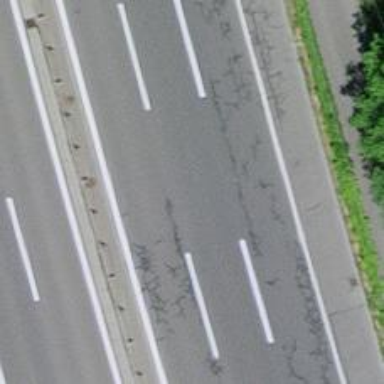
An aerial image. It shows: View of motorway.